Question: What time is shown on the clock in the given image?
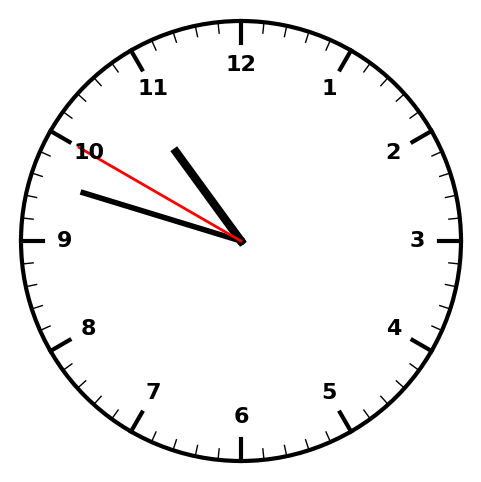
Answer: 10:47:50